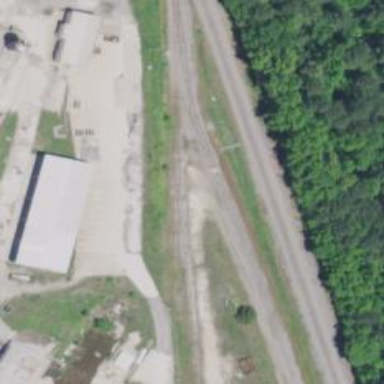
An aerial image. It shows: Rail spur service.